Question: Created the following VendorAccount Table
'''
VendorAccount
(Ven_AccountId,
Ven_RegNo,
Ven_Invoice_RefNo,
TotalAmount,
Paid_ToVen ,
Balance
)
'''
In the above table the value of TotalAmount is came from another Table('Vendor_InvoiceDetails').The TOTALBALANCE value is selected through POPUP LOV.
The 'Pad_TOVEN' amount is subtracted from 'TOTALAMOUNT'('TotalAMount-Pad_TOVEN').When ever i select 'TOTALAMOUNT' it gives me the old 'TOTAL VALUE' as shown below in picture.

I want the updated the value.When ever i select TotalAmount it should give me the new updated value on the basis of 'Ven_Invoice_RefNo' i-e 2300 in 'TotalAmount' Column in new entry. Below is the trigger but it has the fallowing error
ERROR: 'PLS-00103: Encountered the symbol "DECLARE" when expecting one of the following: begin function pragma procedure subtype type <an identifier> <a double-quoted delimited-identifier> current curs'
Trigger:
'''
create or replace trigger "VENDORACCOUNT_T2"
BEFORE
insert or update or delete on "VENDORACCOUNT"
for each row
begin
DECLARE new_balance INT;
DECLARE new_total INT;
DECLARE new_paid INT;
SELECT balance INTO old_balance,
total INTO old_total,
PAID_TOVEN INTO new_paid
FROM vendoraccount
WHERE ven_regno = new.ven_regno
AND VEN_INVOICE_REFNO = new.VEN_INVOICE_REFNO;
UPDATE vendoraccount SET TOTALAMOUNT = old_total + old_balance - new_paid,
balance = TOTALAMOUNT - new_paid
WHERE VEN_REGNO= new.VEN_REGNO
AND VEN_INVOICE_REFNO = new.VEN_INVOICE_REFNO;
end;
'''
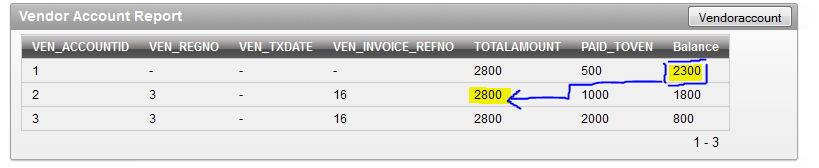
Answer: There are five things to be done as far as I see:
1. Move begin below "declare" lines.
2. Use just one "declare" keyword.
3. Declare old_balance.
4. Declare old_total.
5. Just one "into". create or replace trigger "VENDORACCOUNT_T2"
BEFORE
insert or update or delete on "VENDORACCOUNT"
for each row
DECLARE new_balance INT;
new_total INT;
new_paid INT;
old_balance INT;
old_total INT;
begin
SELECT balance, total, PAID_TOVEN
INTO old_balance, old_total, new_paid
FROM vendoraccount
WHERE ven_regno = new.ven_regno
AND VEN_INVOICE_REFNO = new.VEN_INVOICE_REFNO;
UPDATE vendoraccount SET TOTALAMOUNT = old_total + old_balance - new_paid,
balance = TOTALAMOUNT - new_paid
WHERE VEN_REGNO= new.VEN_REGNO
AND VEN_INVOICE_REFNO = new.VEN_INVOICE_REFNO;
end;